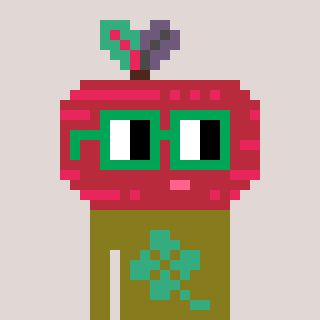
a pixel art character with square green glasses, a beet-shaped head and a gunk-colored body on a warm background